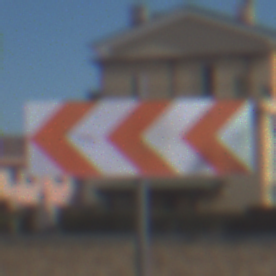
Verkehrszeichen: RichtungstafelnInKurvenGrossRechts
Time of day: MorningAfternoon
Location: Outdoor (Suburban)
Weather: PartlyCloudy
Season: NotSpecified
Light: Natural